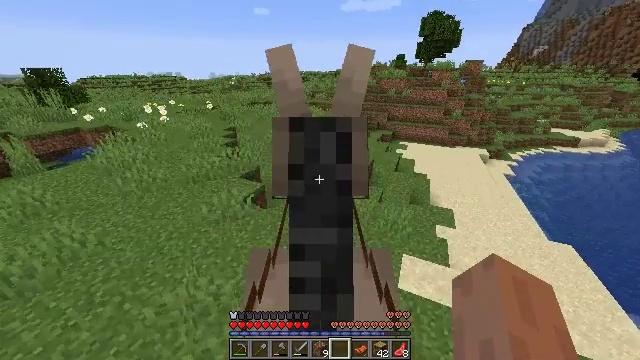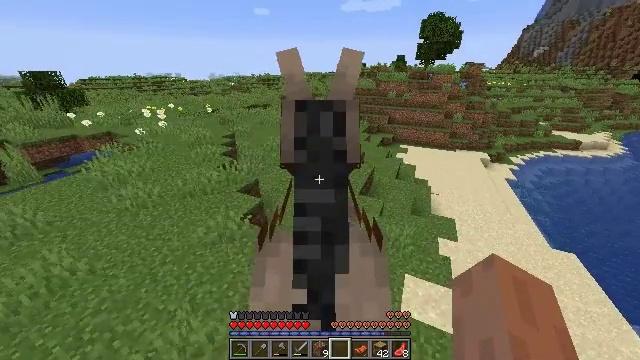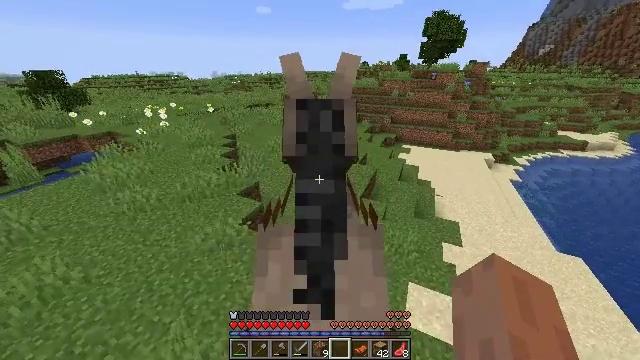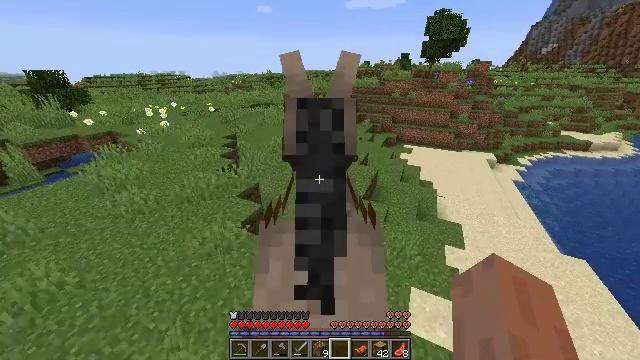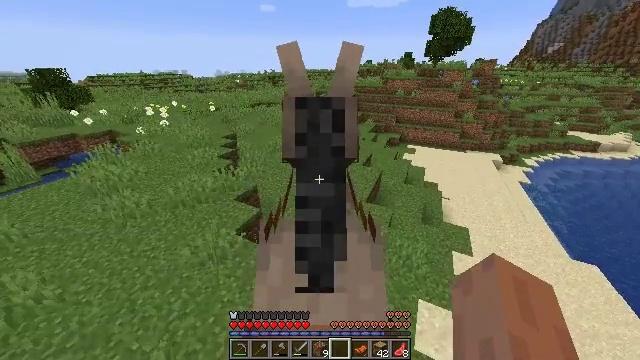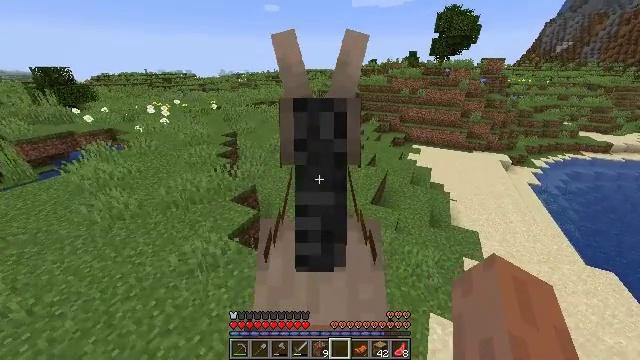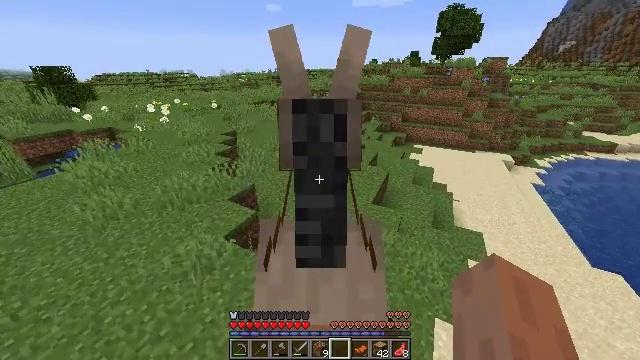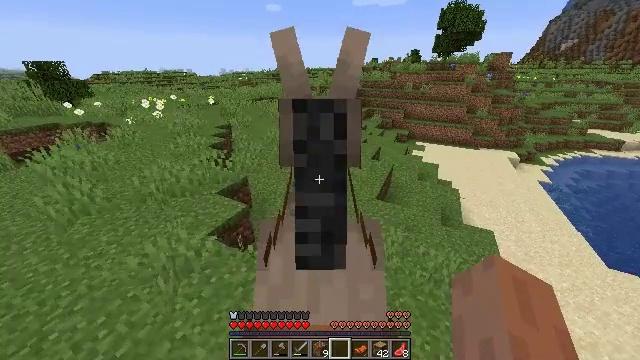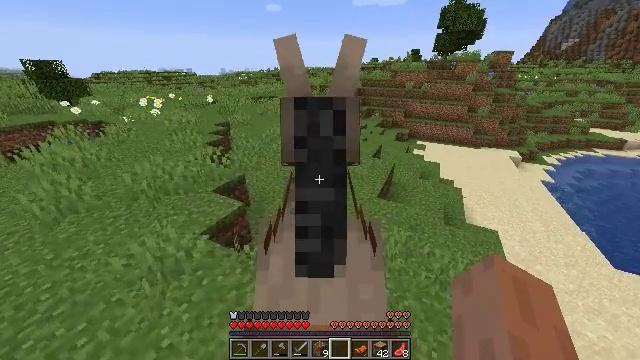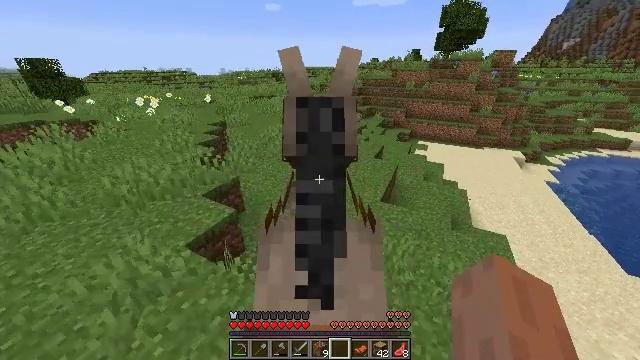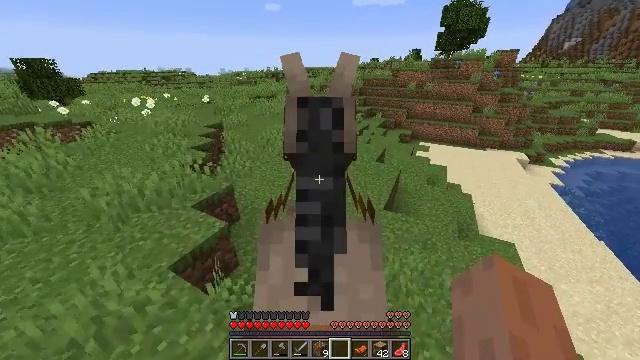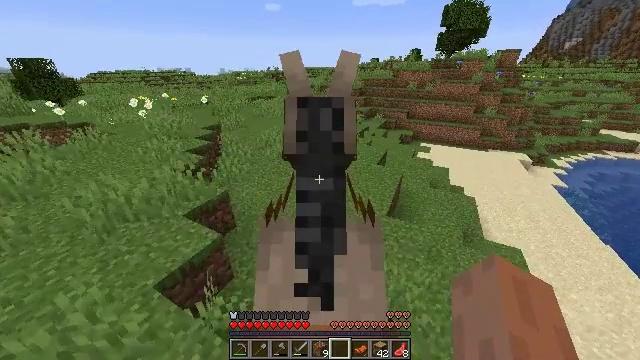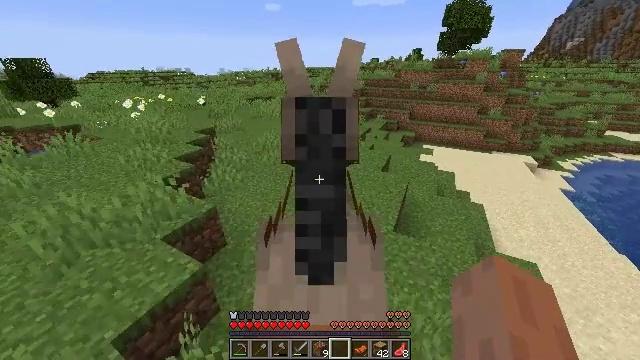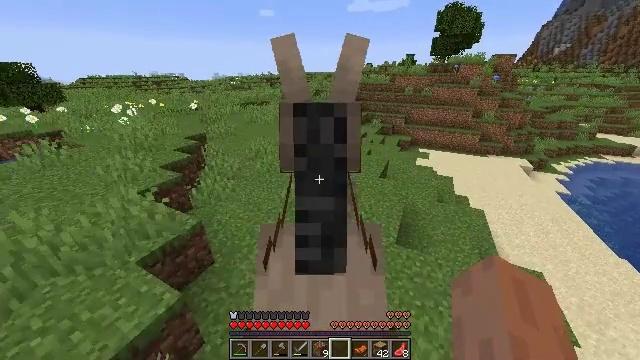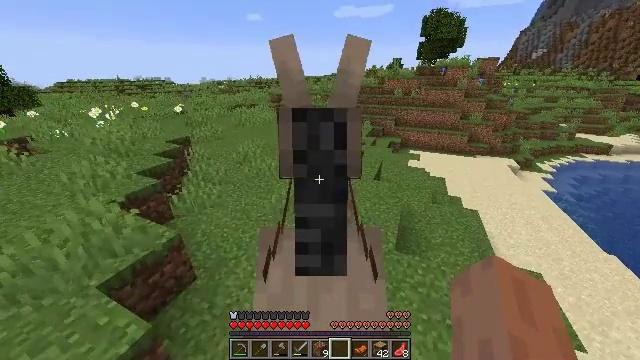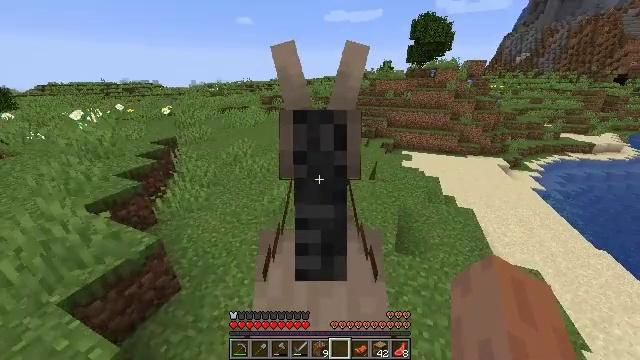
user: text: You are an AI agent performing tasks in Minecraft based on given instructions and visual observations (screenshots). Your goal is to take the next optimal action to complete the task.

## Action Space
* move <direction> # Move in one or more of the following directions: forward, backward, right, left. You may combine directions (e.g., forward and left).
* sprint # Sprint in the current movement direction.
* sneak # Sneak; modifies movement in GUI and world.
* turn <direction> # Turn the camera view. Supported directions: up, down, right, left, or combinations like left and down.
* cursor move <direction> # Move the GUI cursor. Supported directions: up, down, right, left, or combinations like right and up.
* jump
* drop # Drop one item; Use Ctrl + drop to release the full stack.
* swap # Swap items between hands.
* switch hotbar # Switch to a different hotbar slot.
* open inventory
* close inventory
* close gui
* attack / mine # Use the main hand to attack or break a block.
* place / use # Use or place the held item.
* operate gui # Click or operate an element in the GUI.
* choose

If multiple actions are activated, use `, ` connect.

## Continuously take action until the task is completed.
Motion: motion action
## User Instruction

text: Harvest coarse dirt by holding left button.
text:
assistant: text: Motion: move forward, sprint
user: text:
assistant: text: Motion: move forward, sprint
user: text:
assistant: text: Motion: move forward, sprint
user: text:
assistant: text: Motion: move forward, sprint
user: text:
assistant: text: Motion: move forward, sprint
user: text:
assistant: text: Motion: move forward, sprint
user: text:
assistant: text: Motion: move forward, sprint
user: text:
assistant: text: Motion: move forward, sprint
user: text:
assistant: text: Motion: move forward, sprint
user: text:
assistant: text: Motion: move forward, sprint
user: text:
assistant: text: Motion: move forward, sprint
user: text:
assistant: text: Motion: move forward, sprint
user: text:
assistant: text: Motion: move forward, sprint, turn right and up
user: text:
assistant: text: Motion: move forward, sprint, turn right
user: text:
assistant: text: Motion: move forward, sprint, turn right
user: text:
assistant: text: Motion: move forward, sprint, turn right
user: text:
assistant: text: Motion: move forward, sprint, turn right
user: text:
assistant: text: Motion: move forward, sprint
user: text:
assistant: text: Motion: move forward, sprint
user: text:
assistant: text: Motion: move forward, sprint
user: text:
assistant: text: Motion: move forward, sprint
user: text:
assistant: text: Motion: move forward, sprint
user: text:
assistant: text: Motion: move forward, sprint
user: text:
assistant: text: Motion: move forward, sprint, turn right
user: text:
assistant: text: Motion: move forward, sprint, turn right
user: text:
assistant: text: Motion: move forward, sprint, turn right
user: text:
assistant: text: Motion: move forward, sprint, turn right, jump
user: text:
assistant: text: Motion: move forward, sprint, turn right, jump
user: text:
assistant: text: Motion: move forward, sprint, turn right, jump
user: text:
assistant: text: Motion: move forward, sprint, turn right, jump